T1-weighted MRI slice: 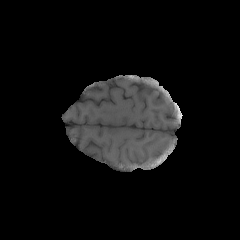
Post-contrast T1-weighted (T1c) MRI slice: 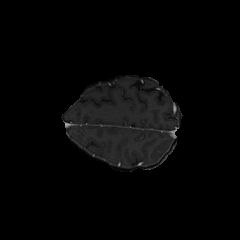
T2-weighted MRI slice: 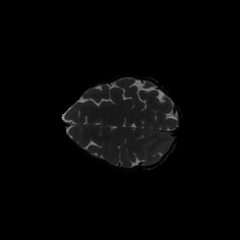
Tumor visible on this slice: no